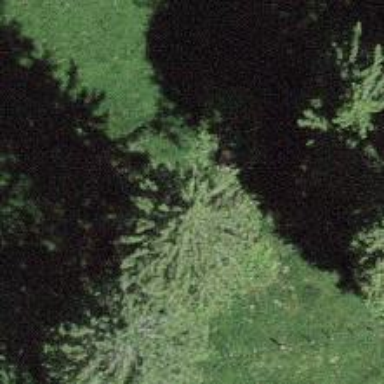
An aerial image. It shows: Single tag "natural: tree."